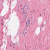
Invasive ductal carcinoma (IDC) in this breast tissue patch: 0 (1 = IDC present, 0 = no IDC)